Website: home-depot
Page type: added-to-cart
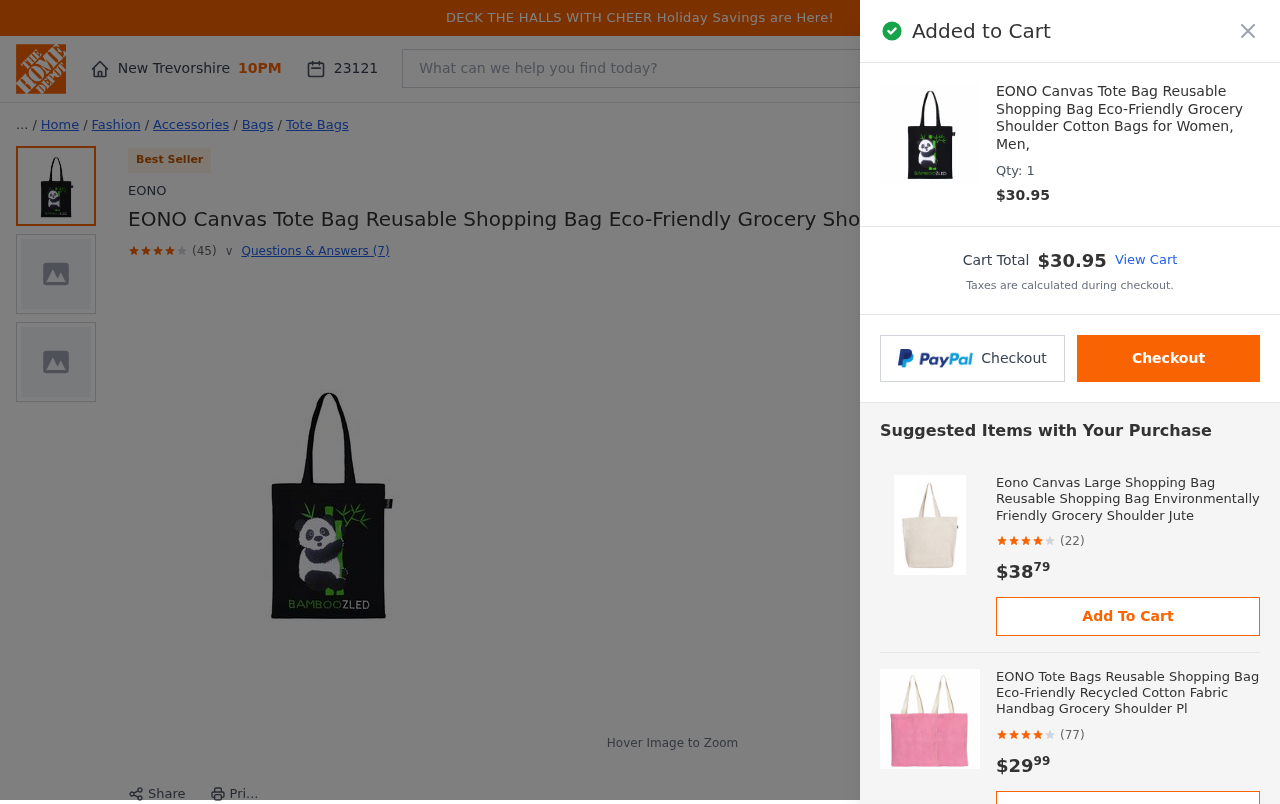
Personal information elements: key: PII_CITY
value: New Trevorshire
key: PII_POSTCODE
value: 23121
Product elements: key: PRODUCT1_BRAND
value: EONO
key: PRODUCT1_BREADCRUMB
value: Home
Fashion
Accessories
Bags
Tote Bags
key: PRODUCT1_NAME
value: EONO Canvas Tote Bag Reusable Shopping Bag Eco-Friendly Grocery Shoulder Cotton Bags for Women, Men,
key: PRODUCT1_NUM_RATINGS
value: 45
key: PRODUCT1_PRICE
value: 30.95
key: PRODUCT1_QUANTITY
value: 1
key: PRODUCT1_RATING
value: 4.1
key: PRODUCT2_NAME
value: Eono Canvas Large Shopping Bag Reusable Shopping Bag Environmentally Friendly Grocery Shoulder Jute
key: PRODUCT2_NUM_RATINGS
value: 22
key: PRODUCT2_PRICE
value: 38.79
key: PRODUCT2_RATING
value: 4.4
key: PRODUCT3_NAME
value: EONO Tote Bags Reusable Shopping Bag Eco-Friendly Recycled Cotton Fabric Handbag Grocery Shoulder Pl
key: PRODUCT3_NUM_RATINGS
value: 77
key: PRODUCT3_PRICE
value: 29.99
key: PRODUCT3_RATING
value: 4.1
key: PRODUCT4_NAME
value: EONO Large Canvas Tote Bag Cotton Grocery Bags Reusable Eco-Friendly Shopping Bag for Women with Zip
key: PRODUCT4_PRICE
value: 30.99
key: PRODUCT5_NAME
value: EONO Tote Bags Reusable Shopping Bag Eco-Friendly Recycled Cotton Fabric Handbag Grocery Shoulder Pl
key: PRODUCT5_NUM_RATINGS
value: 145
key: PRODUCT5_PRICE
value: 31.49
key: PRODUCT5_RATING
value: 4
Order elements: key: ORDER_TOTAL
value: $30.95
Search elements: key: HEADER_SEARCH
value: What can we help you find today?